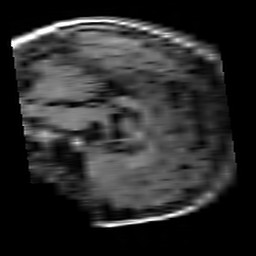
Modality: T1w
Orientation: sagittal
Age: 21
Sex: female
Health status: healthy
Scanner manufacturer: siemens
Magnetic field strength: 3 T
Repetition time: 4.1 s
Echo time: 0.0085 s